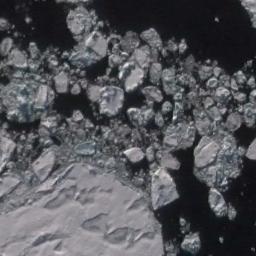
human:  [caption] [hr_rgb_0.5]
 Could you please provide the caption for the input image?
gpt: There is a big ice and many small ice on the dark blue sea .

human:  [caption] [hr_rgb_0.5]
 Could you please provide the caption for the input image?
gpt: A large piece of ice and many small pieces of ice around it are scattered on the deep blue sea .

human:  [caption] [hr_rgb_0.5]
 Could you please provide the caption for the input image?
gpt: There are sea ice of different sizes .

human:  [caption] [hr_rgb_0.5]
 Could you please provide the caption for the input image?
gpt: A large piece of sea ice and a lot of small pieces of sea ice gather together .

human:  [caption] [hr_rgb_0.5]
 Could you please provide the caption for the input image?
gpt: There are many sea ice linked into sheets .